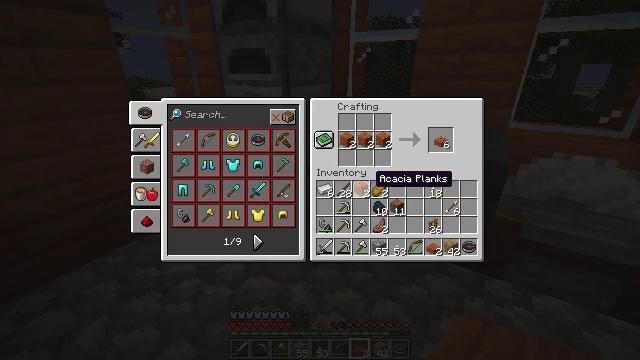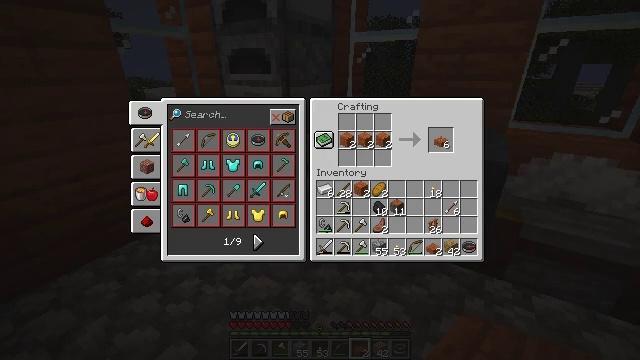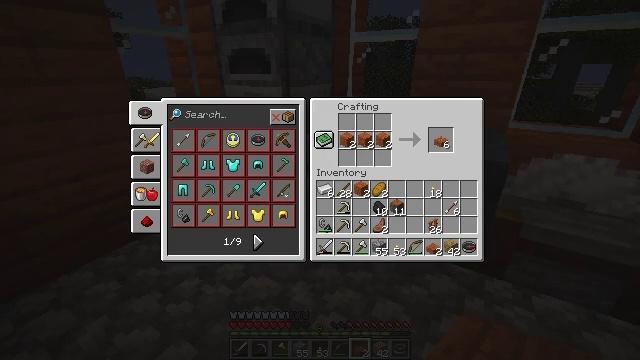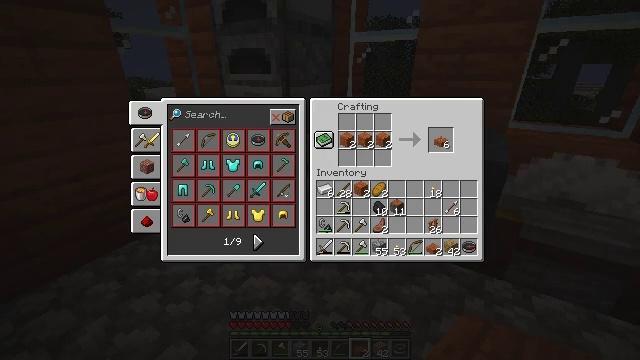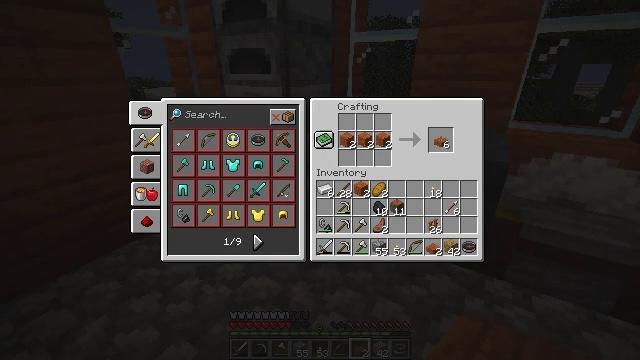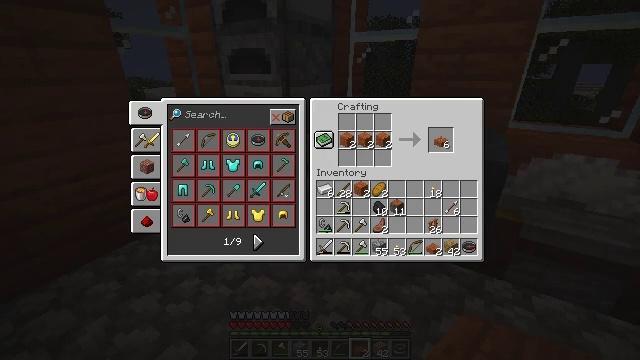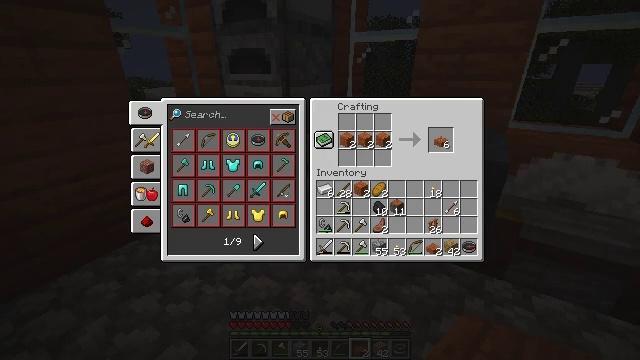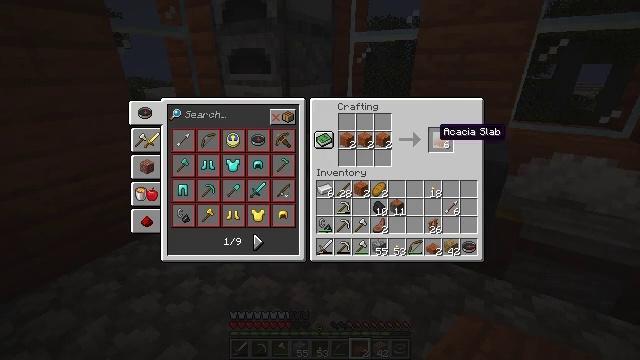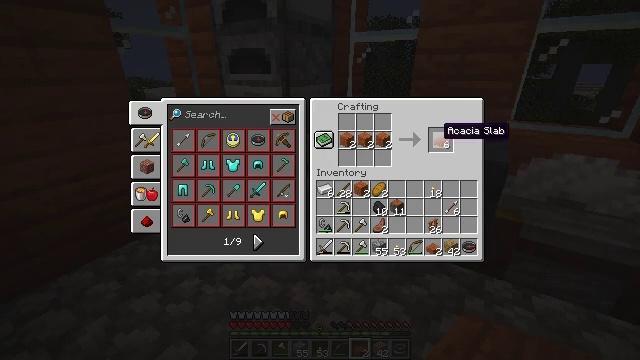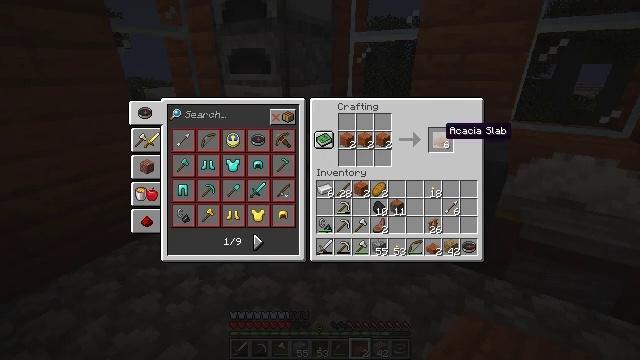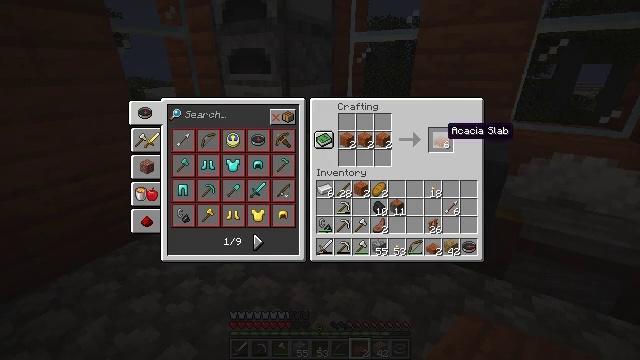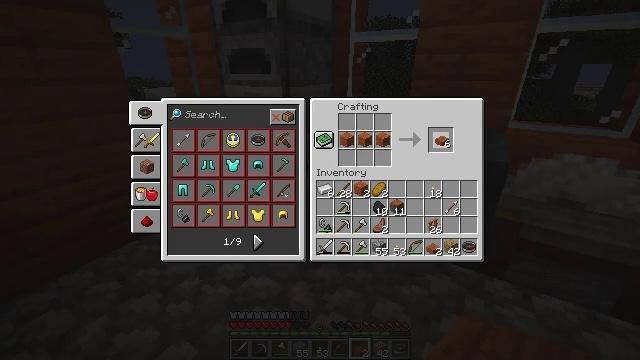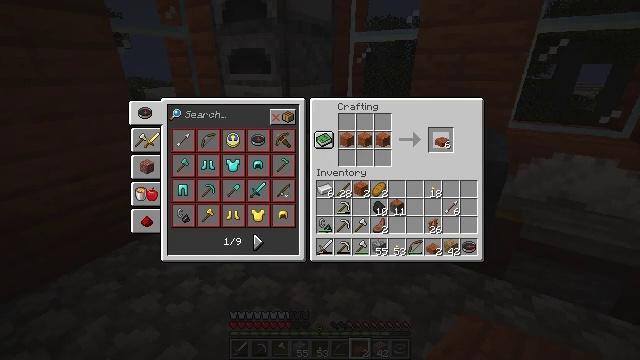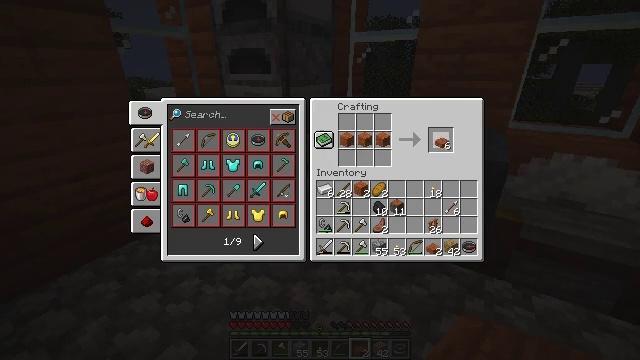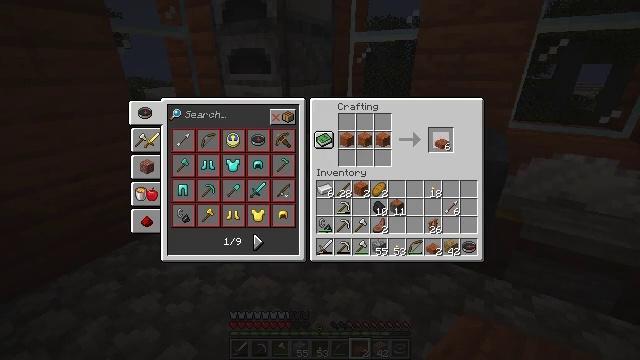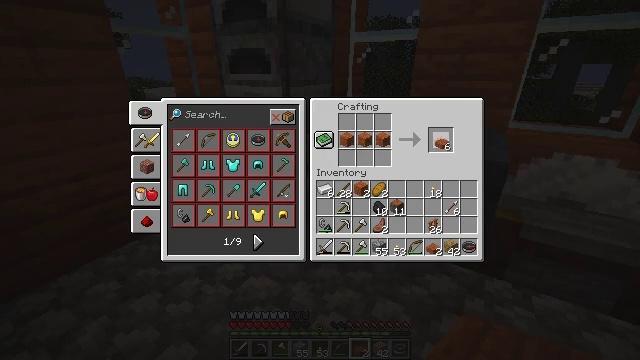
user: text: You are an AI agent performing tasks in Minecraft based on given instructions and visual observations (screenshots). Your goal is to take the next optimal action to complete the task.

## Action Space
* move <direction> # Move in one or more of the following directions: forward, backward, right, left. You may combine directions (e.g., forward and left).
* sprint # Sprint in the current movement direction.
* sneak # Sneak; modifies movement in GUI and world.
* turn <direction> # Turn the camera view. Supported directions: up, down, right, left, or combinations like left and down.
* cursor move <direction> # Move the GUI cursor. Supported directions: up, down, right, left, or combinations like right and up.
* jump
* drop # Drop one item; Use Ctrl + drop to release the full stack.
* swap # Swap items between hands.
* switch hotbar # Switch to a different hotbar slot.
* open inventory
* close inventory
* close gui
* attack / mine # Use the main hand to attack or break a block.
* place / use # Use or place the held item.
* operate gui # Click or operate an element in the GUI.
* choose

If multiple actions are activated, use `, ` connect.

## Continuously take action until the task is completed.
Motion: motion action
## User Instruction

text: Create an acacia slab with the crafting table.
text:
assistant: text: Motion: turn right and up
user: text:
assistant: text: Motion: turn right and up
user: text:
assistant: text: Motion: no_op
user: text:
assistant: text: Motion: no_op
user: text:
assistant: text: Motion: no_op
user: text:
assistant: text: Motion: no_op
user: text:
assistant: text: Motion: no_op
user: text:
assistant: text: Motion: no_op
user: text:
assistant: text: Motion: no_op
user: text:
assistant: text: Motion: no_op
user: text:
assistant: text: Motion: attack / mine
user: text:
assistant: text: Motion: attack / mine
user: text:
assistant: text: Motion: attack / mine
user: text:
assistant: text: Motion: no_op
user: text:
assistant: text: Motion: no_op
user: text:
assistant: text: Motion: attack / mine
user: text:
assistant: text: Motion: attack / mine
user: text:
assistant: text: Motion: attack / mine
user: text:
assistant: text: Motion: no_op
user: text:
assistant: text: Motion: no_op
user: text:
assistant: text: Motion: no_op
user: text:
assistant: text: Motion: no_op
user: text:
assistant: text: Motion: no_op
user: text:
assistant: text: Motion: no_op